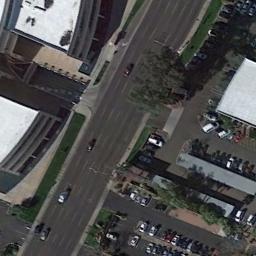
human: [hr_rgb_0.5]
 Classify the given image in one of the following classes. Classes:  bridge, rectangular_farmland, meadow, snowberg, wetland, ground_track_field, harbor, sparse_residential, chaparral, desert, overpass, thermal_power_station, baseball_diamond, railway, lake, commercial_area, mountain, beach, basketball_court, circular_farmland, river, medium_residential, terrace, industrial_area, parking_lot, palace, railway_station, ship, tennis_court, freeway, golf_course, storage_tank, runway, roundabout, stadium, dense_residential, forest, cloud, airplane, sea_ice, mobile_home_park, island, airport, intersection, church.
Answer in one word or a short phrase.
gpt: freeway